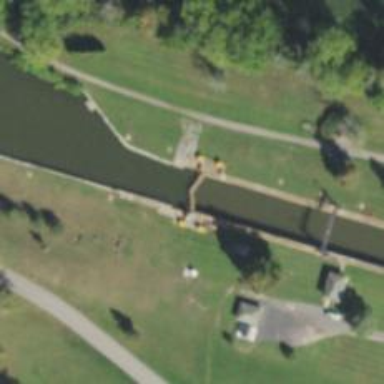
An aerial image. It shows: Lock gate on waterway.